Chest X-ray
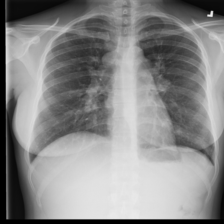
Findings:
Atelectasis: negative
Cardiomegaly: negative
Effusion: negative
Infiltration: negative
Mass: negative
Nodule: positive
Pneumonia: negative
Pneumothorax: negative
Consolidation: negative
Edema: negative
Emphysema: negative
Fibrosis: negative
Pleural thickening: negative
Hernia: negative